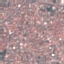
Label: Residential